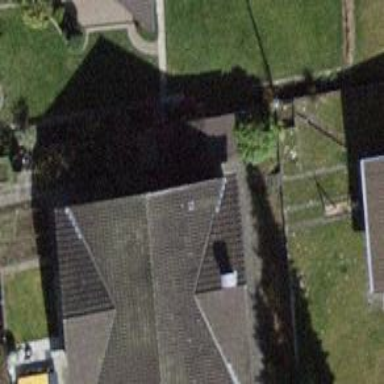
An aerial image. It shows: Building with tiled roof.